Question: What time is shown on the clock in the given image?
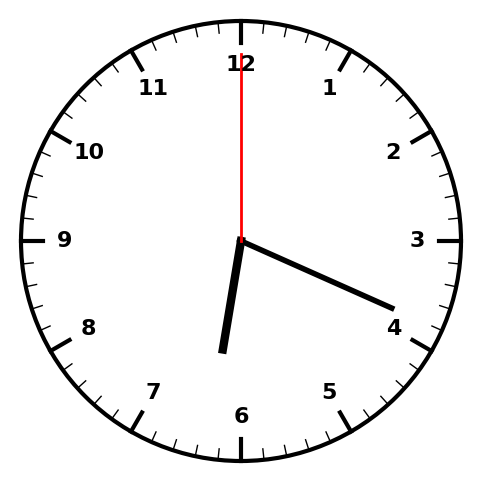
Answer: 06:19:00